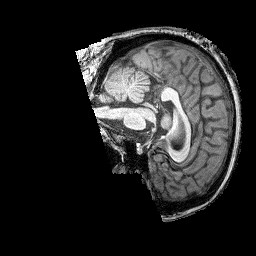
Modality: T1w
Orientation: sagittal
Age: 44
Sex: female
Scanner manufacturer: siemens
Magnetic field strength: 3 T
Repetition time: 2.25 s
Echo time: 0.00415 s